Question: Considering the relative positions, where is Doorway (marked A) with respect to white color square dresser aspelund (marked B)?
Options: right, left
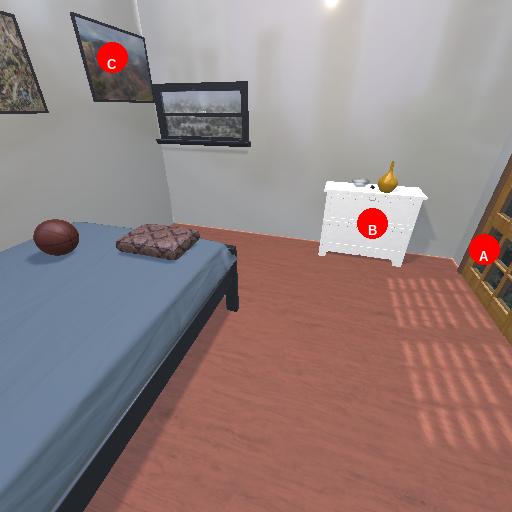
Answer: right